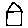
Label: house